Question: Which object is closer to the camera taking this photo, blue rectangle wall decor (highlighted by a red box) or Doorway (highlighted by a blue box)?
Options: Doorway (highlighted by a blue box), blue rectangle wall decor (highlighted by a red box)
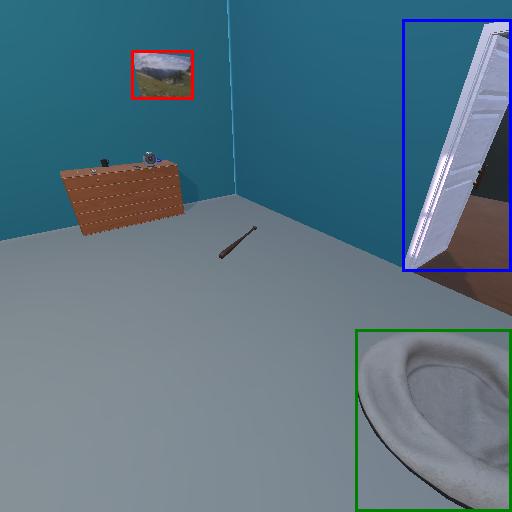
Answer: Doorway (highlighted by a blue box)